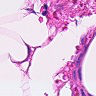
Metastatic tissue present: no